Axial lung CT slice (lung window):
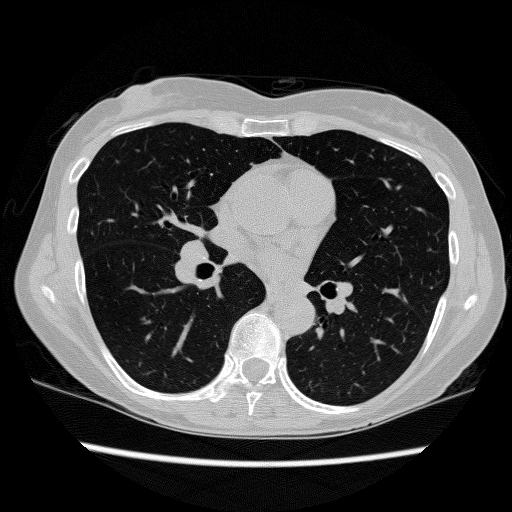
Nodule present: no